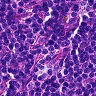
Metastatic tissue present: no